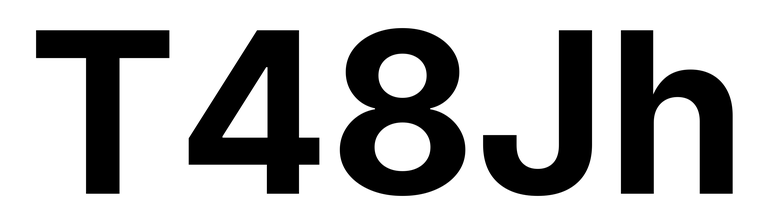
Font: Inter_Bold